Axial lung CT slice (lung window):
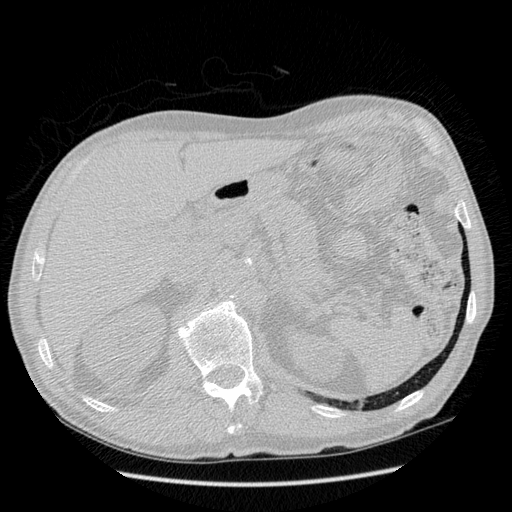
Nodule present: no